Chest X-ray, PA view. Patient: 48 years old, sex M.
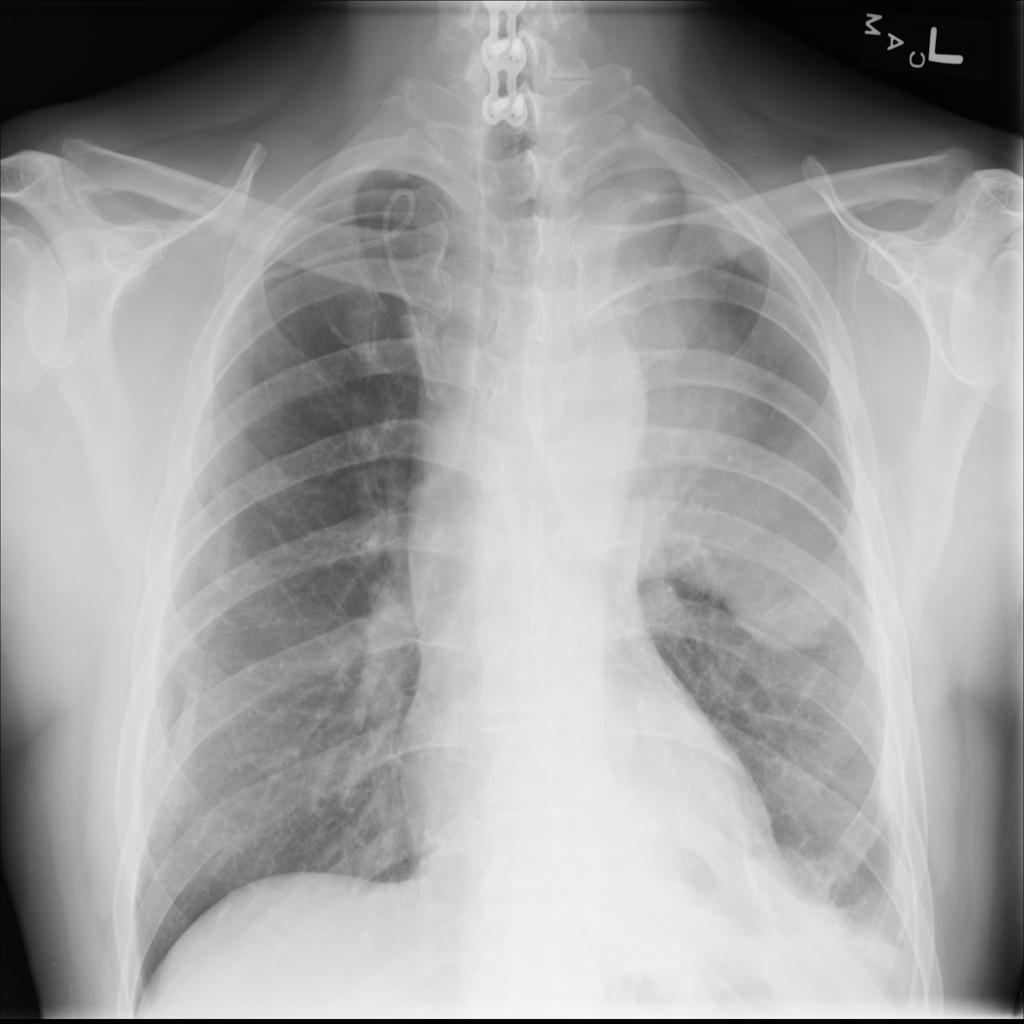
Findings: Effusion